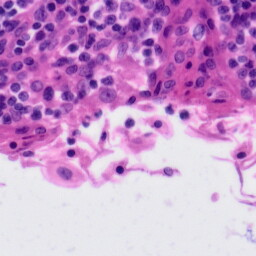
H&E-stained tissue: Tonsil